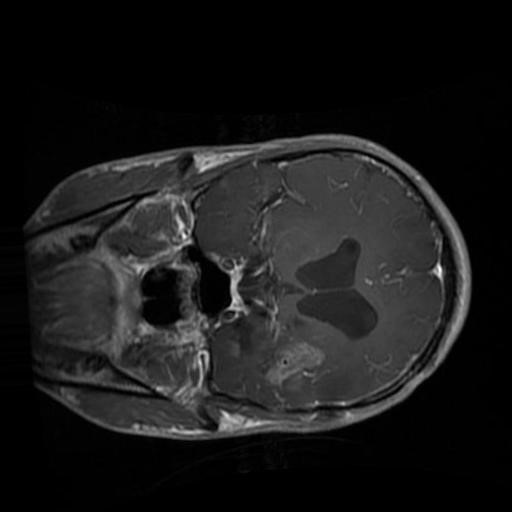
Label: brain_glioma